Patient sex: F
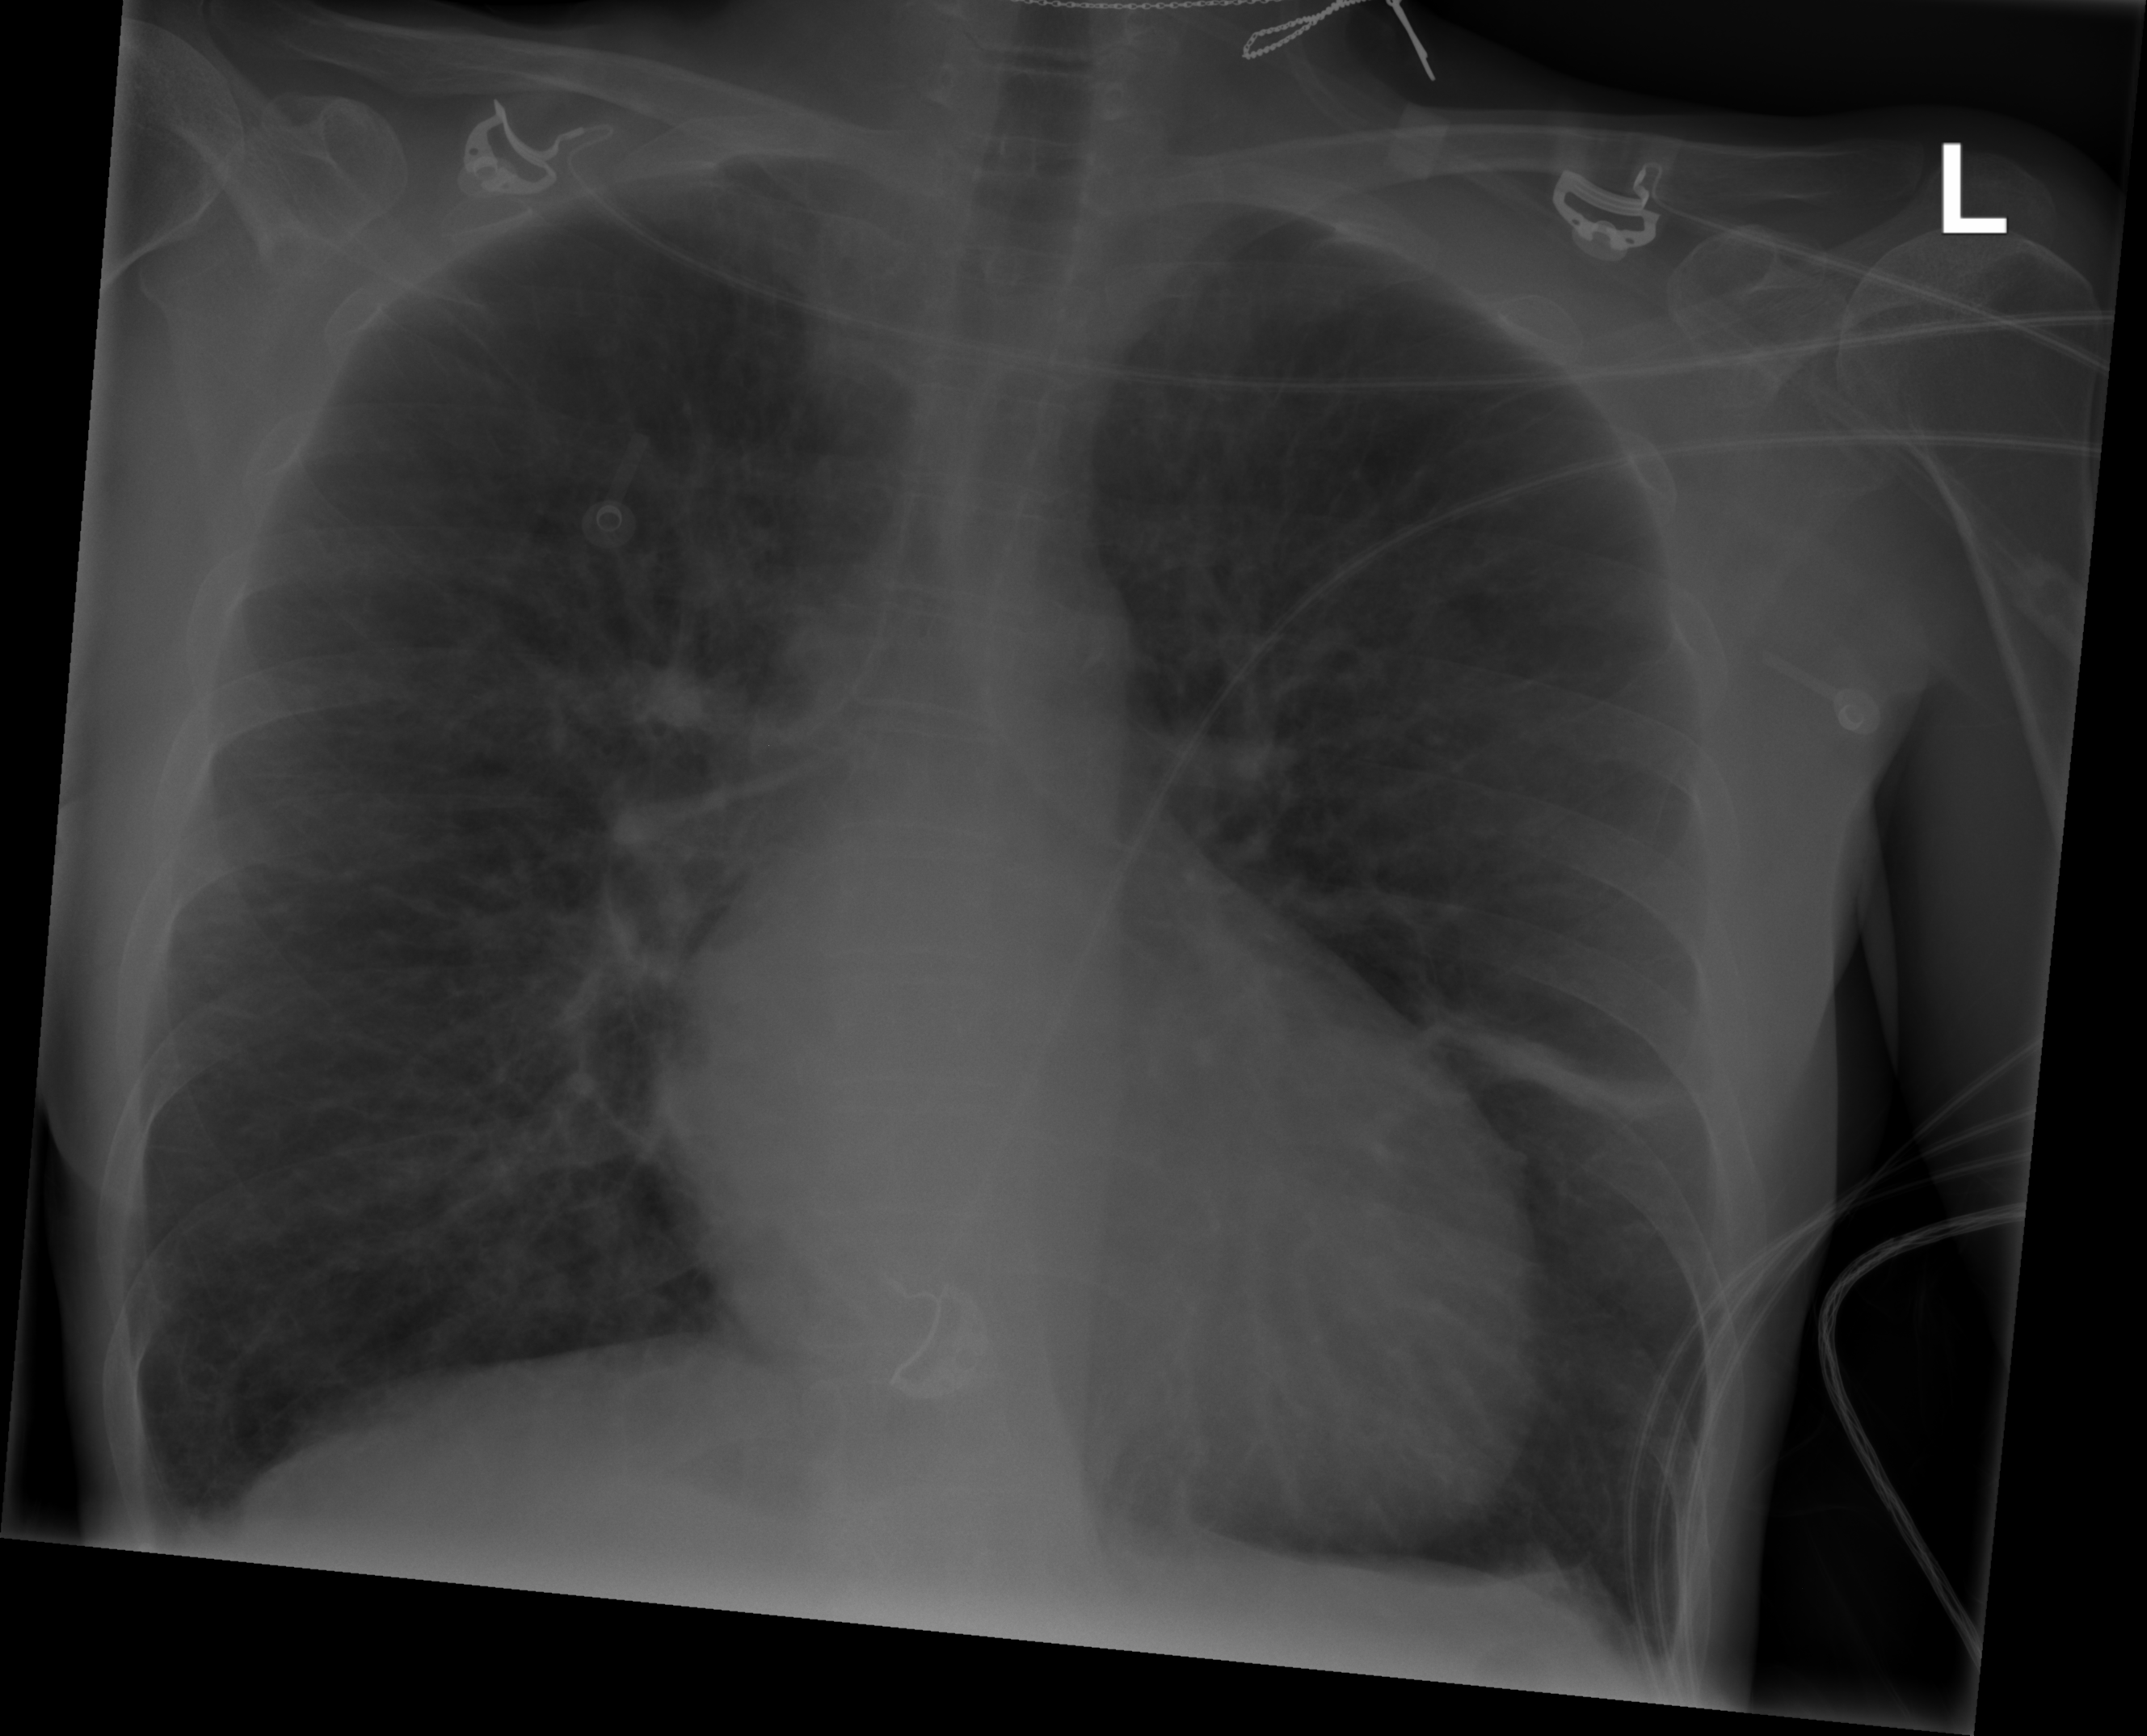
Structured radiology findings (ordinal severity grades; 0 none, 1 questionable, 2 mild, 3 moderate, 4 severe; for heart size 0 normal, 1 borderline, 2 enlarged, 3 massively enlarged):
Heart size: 0
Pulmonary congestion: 3
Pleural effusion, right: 0
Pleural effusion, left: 0
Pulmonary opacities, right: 0
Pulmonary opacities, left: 0
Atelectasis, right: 0
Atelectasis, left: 2